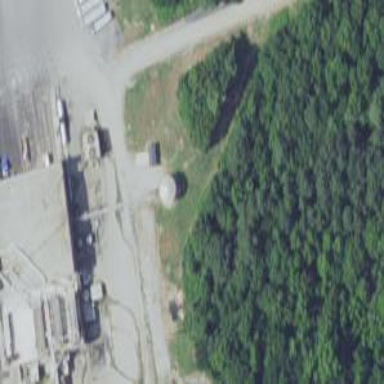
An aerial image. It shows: Silo.